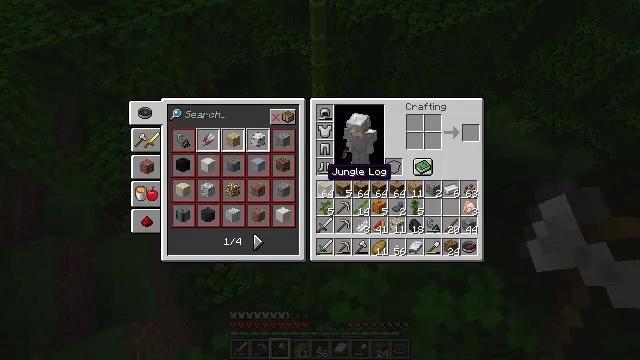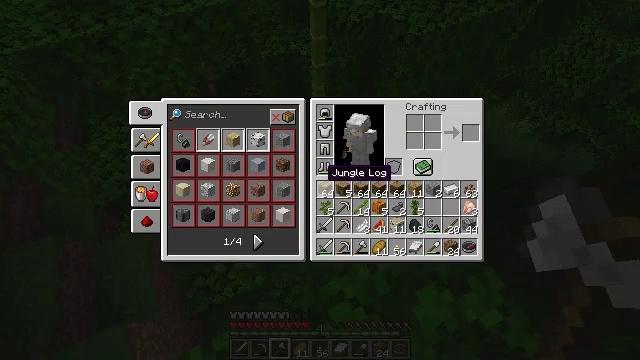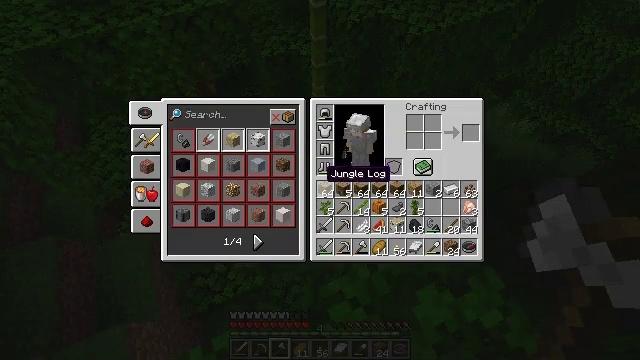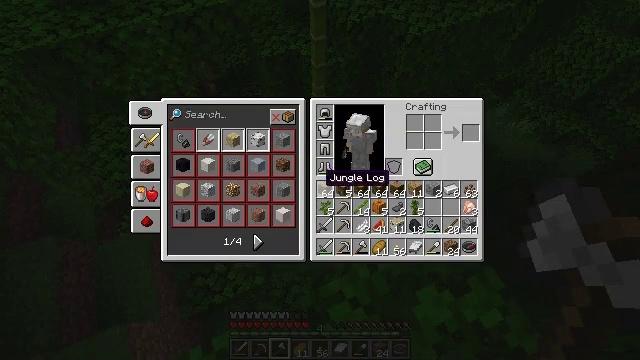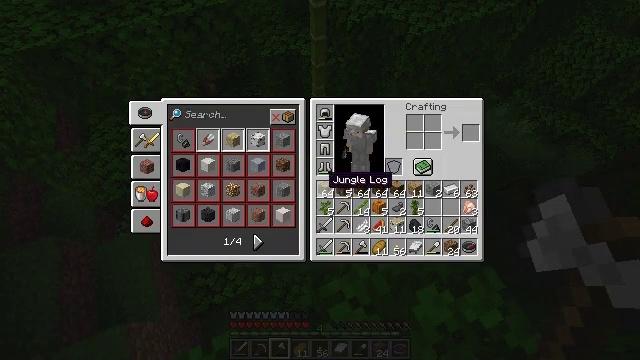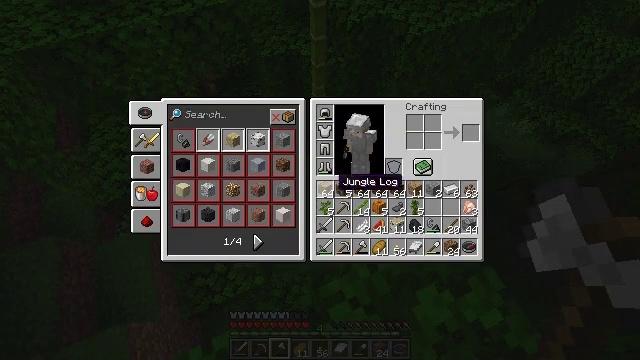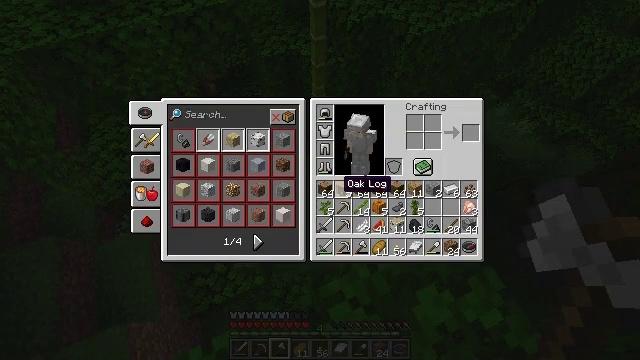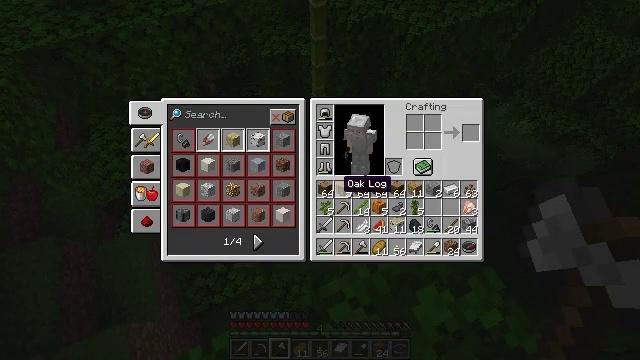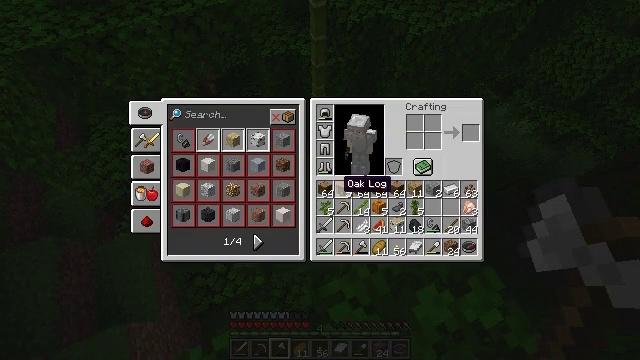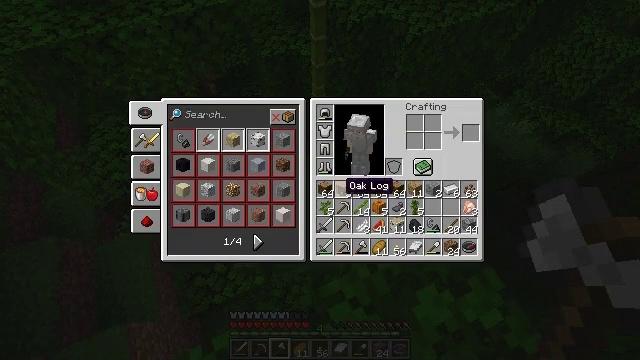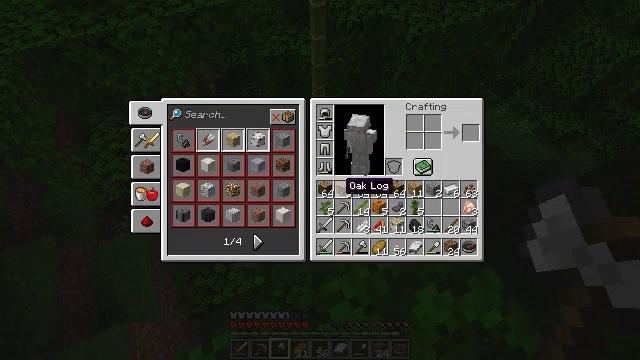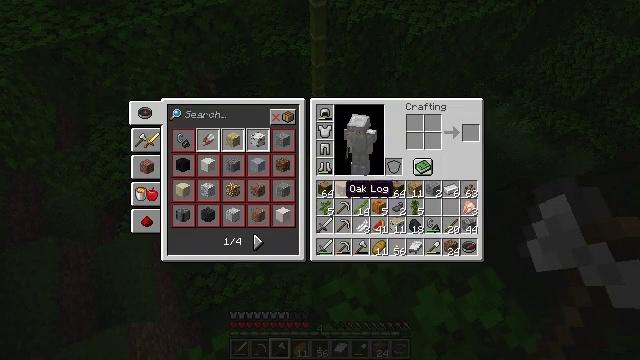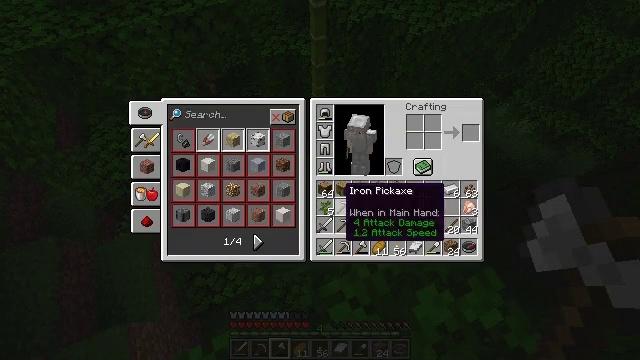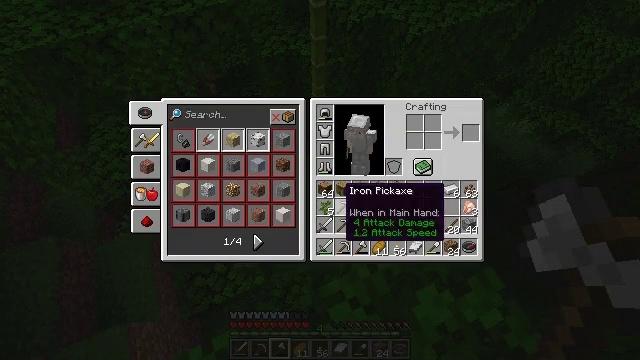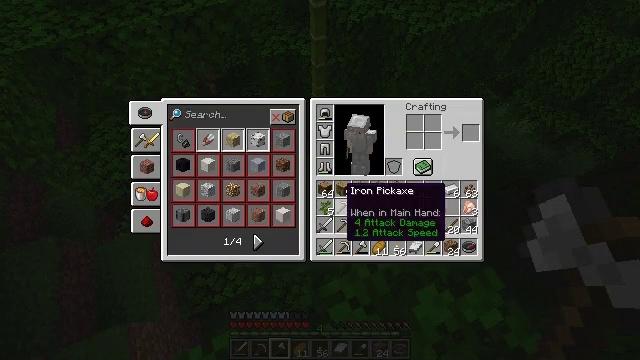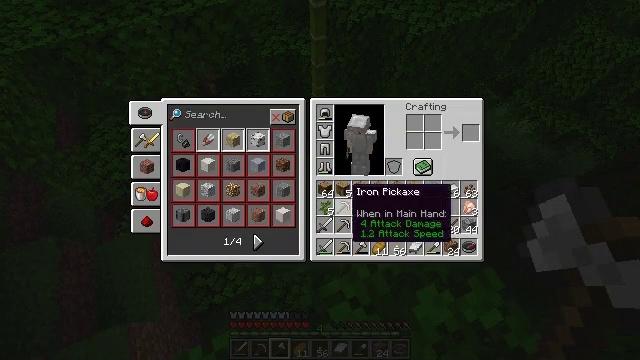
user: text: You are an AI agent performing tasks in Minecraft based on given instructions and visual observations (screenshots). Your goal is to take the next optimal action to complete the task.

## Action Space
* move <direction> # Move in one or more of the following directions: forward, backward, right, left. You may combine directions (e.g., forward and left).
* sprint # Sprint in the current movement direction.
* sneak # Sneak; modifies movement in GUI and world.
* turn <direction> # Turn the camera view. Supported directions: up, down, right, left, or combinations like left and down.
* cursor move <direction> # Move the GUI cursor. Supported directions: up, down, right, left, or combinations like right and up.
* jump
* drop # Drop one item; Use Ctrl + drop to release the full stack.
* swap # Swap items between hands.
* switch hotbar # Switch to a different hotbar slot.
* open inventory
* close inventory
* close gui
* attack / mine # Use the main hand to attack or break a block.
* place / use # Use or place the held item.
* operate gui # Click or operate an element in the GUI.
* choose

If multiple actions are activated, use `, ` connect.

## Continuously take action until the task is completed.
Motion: motion action
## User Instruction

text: Collect some bamboo.
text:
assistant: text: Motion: no_op
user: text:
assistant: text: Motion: no_op
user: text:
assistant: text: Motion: no_op
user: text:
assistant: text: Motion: no_op
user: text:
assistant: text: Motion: cursor move right
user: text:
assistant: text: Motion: no_op
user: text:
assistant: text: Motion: no_op
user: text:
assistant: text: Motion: no_op
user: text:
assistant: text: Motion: no_op
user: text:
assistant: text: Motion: no_op
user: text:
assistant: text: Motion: no_op
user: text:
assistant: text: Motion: no_op
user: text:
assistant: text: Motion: no_op
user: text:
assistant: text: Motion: no_op
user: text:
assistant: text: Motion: no_op
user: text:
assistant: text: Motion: no_op
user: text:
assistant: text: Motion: no_op
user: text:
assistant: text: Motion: cursor move right
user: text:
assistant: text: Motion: no_op
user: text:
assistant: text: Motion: no_op
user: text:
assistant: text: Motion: no_op
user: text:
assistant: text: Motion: no_op
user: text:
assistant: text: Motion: no_op
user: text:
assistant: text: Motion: no_op
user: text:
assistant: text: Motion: close inventory
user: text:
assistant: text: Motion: close inventory
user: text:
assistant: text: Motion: close inventory
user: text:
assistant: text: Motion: turn left and down
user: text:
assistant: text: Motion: turn left and down
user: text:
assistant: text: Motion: turn left and down